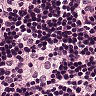
Metastatic tissue present: no